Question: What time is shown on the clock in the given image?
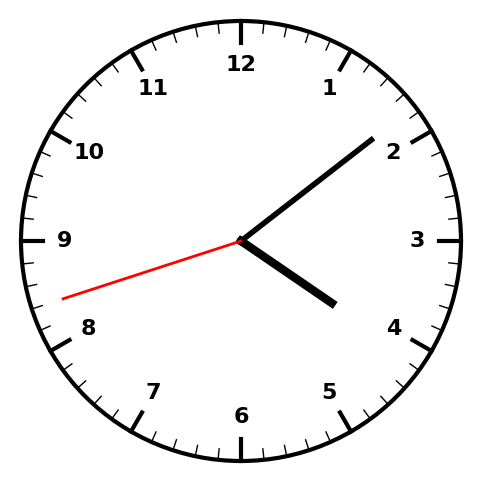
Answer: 04:08:42